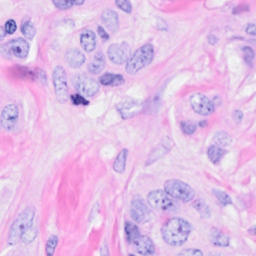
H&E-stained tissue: Breast